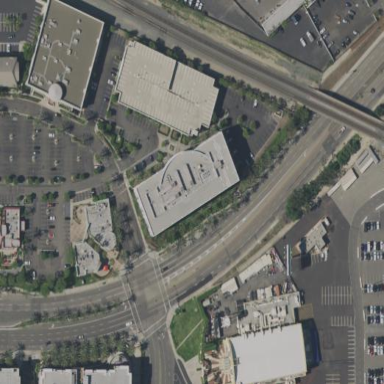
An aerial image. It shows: Office building with flat roof.